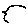
Label: bird